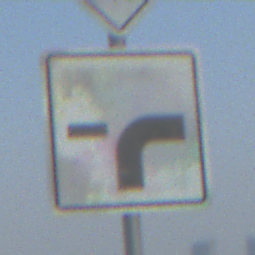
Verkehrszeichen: VerlaufVorfahrtsstrasse9
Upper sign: Vorfahrtsstrasse
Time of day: SunriseSunset
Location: Outdoor (Urban)
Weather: Clear
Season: NotSpecified
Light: Natural